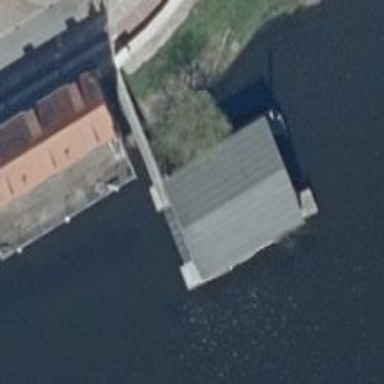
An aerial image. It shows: Boathouse.